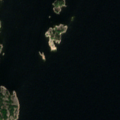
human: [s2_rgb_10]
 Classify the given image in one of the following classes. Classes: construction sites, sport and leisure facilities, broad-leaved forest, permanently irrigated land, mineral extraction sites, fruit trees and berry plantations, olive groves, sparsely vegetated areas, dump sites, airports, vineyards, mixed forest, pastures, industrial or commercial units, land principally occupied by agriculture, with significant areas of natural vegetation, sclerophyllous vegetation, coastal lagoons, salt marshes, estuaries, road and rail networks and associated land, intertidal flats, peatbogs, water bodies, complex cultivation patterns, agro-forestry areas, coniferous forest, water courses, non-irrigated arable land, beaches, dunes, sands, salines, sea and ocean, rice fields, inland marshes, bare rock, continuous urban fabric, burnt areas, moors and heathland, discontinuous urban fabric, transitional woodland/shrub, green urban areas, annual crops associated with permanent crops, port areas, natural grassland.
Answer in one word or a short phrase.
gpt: coniferous forest, sea and ocean